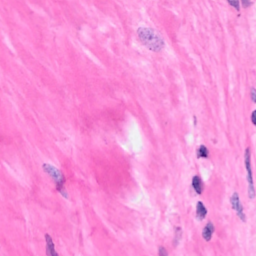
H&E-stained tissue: Breast